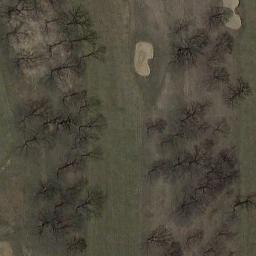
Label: golf_course